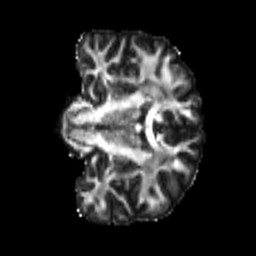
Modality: FA
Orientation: coronal
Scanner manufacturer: siemens
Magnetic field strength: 3 T
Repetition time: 4 s
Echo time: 0.0594 s